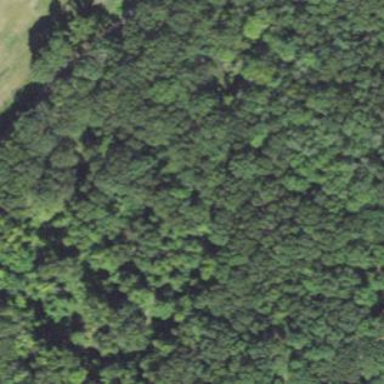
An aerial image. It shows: Nature reserve within woodland area.